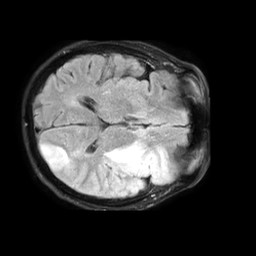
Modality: FLAIR
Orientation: axial
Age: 53
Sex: male
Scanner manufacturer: philips
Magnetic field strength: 1.5 T
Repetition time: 6 s
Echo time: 0.1021 s